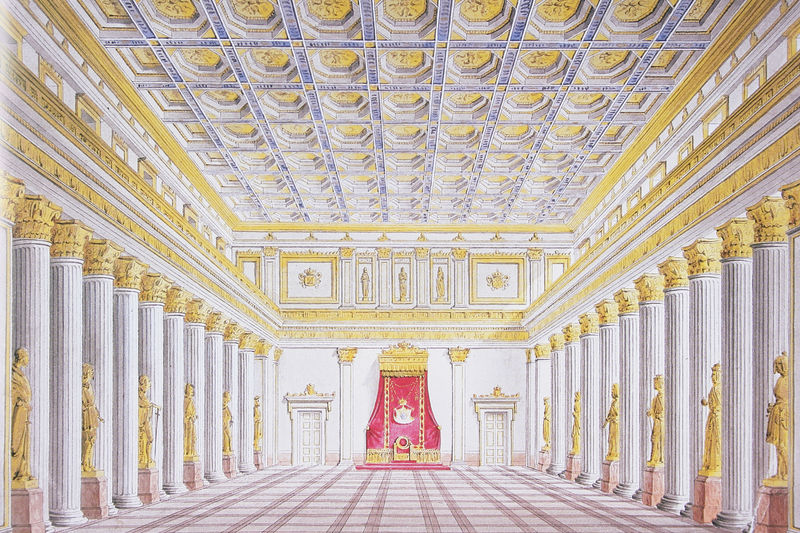
Titel: Der Thronsaal König Ludwigs I. im Festsaalbau
Standort: München
Institution: Wittelsbacher Ausgleichfonds
Schlagwörter: blau, weiß, gelb, fenster, grau, hell, kariert, licht, marmor, raum, schwarz, skizze, säule, säulen, tür, zeichnung, zimmer, rot, schloss, fächer, karo, muster, ornament, architektur, barock, rahmen, samt, sockel, innenraum, vorhang, einsam, boden, gold, sessel, decke, innen, klassizismus, rosa, kanneliert, statue, relief, bilder, perspektive, türen, fußboden, parkett, studie, leer, lila, violett, linien, türe, empore, pilaster, saal, figuren, könig, thron, büste, dekor, verzierung, streifen, stuck, bildhauerei, plastik, galerie, halle, eingang, gang, medaillon, fensterrahmen, palast, strahlen, zentralperspektive, groß, fliesen, koloriert, tron, entwurf, kunst, brokat, altar, architrav, kapitelle, kapitell, fries, quadrate, sims, gesims, skulpturen, plastiken, statuen, männlich, fluchtpunkt, antik, götter, kanneluren, baldachin, plan, platten, kasetten, kassetten, kassettendecke, golden, prunk, heilig, korinthisch, reliefs, raster, römisch, gallerie, gebälk, schinkel, nischen, konzept, flachdecke, dacke, bodem, thronsaal, stauen, geräumig, ohrenrahmung, quadreate, schööön, unbelebt, gefache, leet, unbelegt, kunstgechihcte